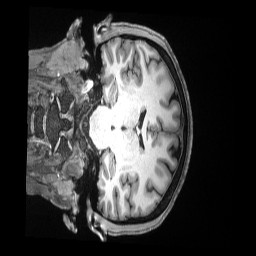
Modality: T1w
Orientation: coronal
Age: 33
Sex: female
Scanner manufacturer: siemens
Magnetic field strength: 3 T
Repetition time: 2.5 s
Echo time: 0.00181 s